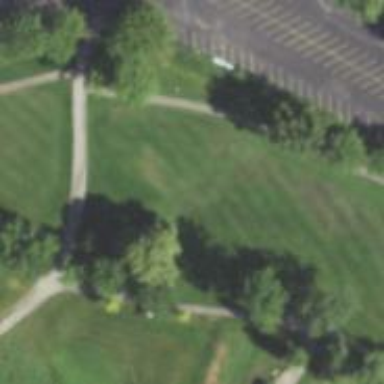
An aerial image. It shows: Golf hole.